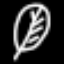
Label: leaf